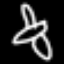
Label: airplane